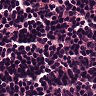
Metastatic tissue present: no